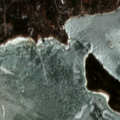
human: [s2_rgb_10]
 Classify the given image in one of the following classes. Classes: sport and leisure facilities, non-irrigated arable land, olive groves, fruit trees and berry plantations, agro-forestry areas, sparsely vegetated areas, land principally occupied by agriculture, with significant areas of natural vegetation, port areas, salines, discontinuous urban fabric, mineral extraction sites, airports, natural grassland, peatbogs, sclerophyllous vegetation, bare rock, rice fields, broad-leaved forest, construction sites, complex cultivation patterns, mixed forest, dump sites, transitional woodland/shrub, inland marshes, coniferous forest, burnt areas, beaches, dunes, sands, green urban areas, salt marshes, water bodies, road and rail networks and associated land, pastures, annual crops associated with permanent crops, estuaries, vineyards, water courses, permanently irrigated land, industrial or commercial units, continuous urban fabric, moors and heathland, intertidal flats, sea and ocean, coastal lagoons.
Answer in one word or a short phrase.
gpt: discontinuous urban fabric, sea and ocean